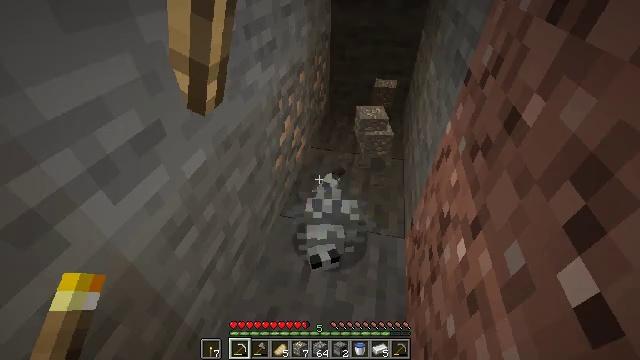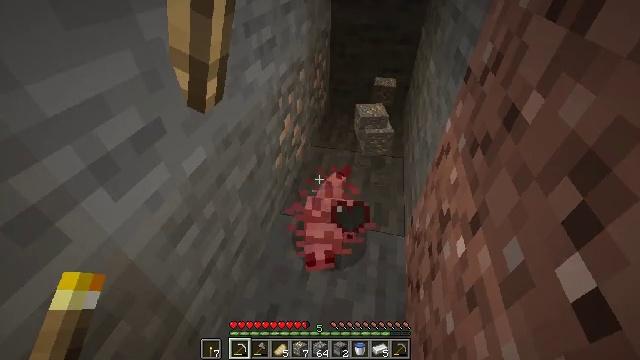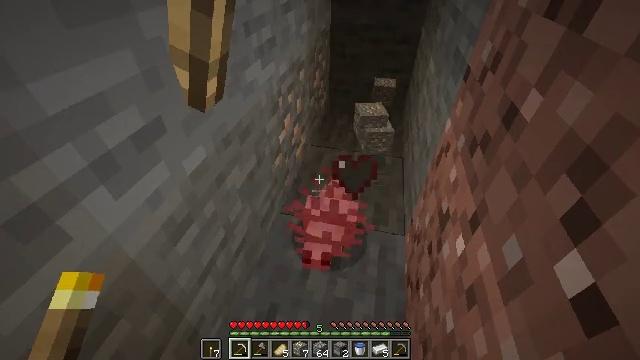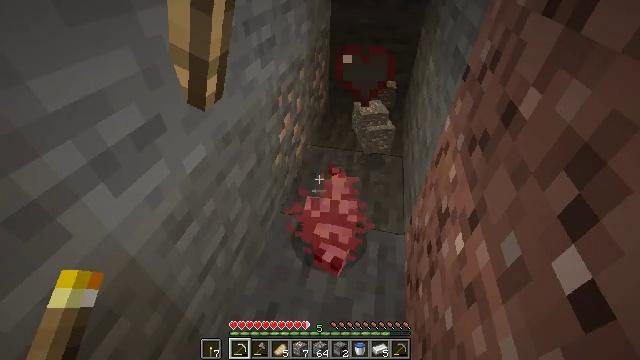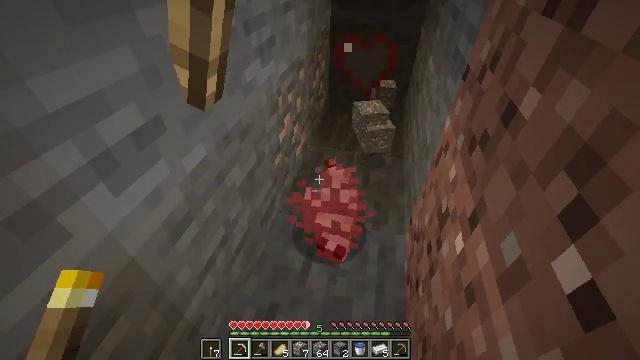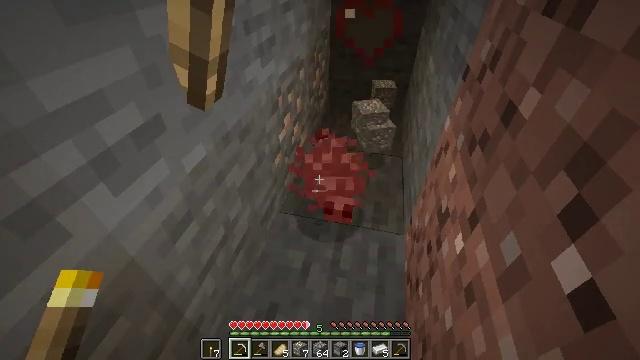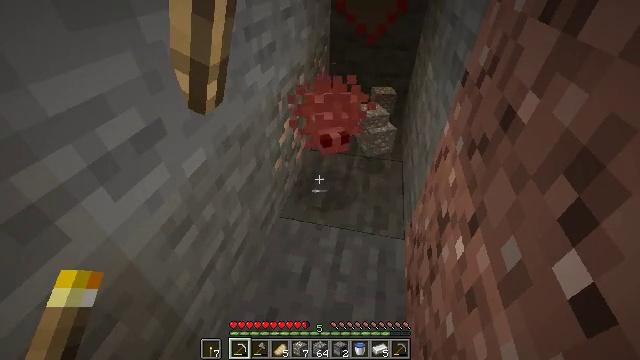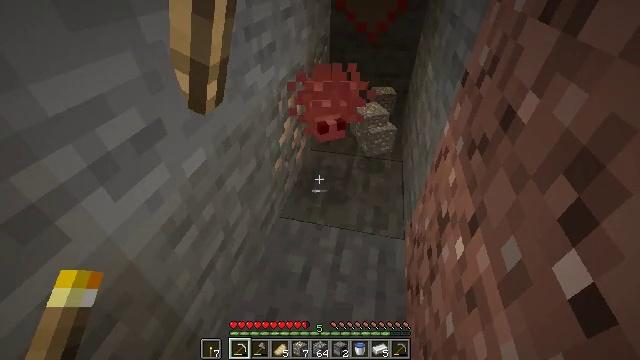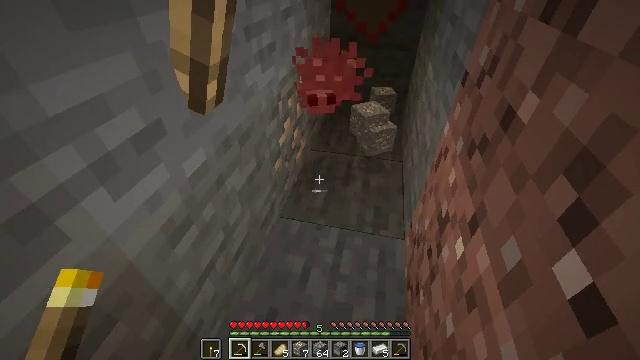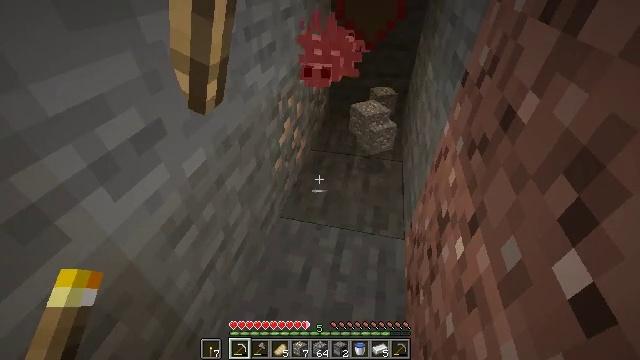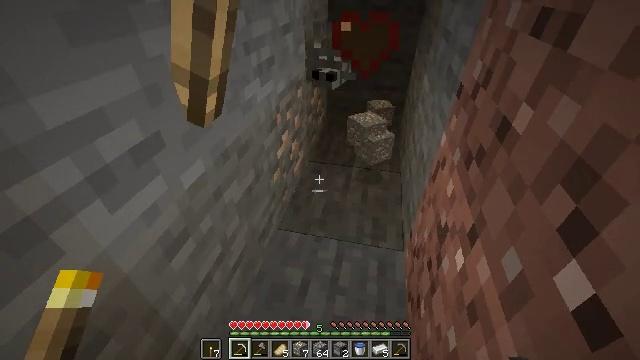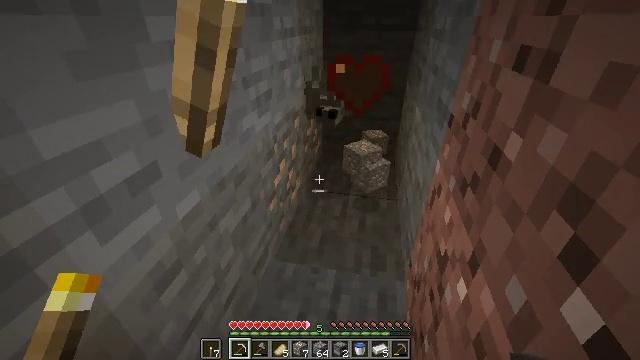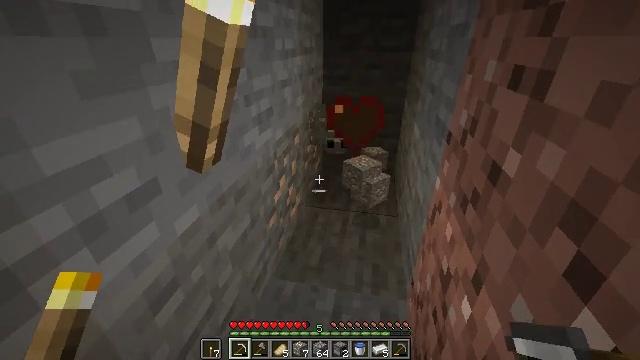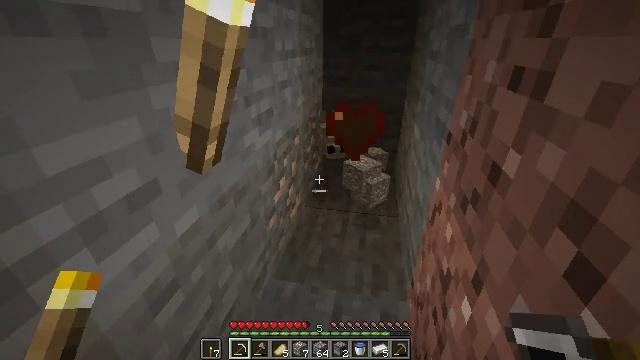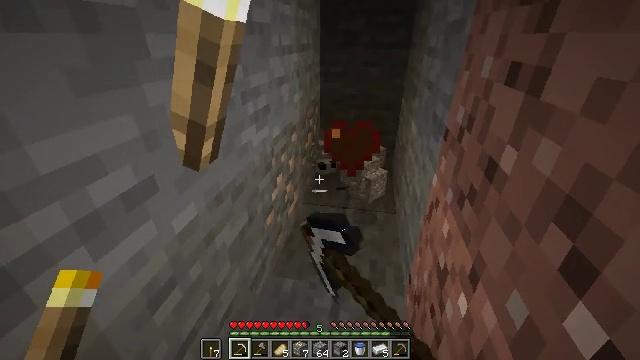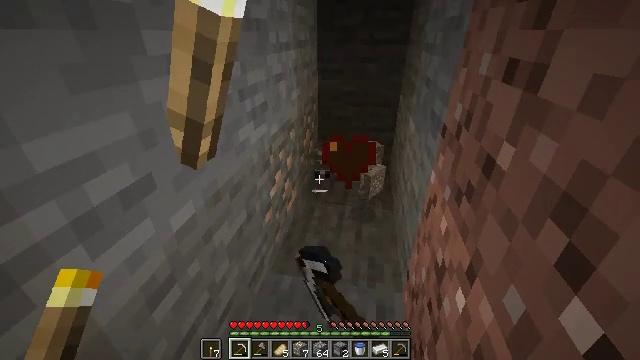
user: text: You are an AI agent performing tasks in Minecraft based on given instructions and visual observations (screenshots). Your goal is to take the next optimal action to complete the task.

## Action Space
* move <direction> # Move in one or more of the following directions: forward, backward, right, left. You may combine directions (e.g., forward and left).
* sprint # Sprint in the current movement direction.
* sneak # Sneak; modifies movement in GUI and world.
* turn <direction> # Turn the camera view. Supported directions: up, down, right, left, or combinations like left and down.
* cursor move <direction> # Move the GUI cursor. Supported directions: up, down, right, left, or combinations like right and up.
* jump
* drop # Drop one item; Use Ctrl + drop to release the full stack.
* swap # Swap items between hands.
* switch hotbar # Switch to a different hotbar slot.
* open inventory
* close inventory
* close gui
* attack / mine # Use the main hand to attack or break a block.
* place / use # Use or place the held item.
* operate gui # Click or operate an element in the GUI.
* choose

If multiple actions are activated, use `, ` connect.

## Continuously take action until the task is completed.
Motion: motion action
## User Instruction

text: Combat the silverfish.
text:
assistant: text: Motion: no_op
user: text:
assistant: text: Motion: no_op
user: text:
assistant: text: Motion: no_op
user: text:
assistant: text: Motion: no_op
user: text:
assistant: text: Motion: no_op
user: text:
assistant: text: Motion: turn up
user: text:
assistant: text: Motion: no_op
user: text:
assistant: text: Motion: no_op
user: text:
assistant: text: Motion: no_op
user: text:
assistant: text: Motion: turn up
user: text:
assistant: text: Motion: turn up
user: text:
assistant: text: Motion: turn up
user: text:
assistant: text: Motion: attack / mine
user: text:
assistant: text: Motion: attack / mine
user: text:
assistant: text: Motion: attack / mine
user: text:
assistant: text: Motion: attack / mine
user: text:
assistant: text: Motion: attack / mine
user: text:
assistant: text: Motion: no_op
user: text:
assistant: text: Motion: no_op
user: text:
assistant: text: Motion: no_op
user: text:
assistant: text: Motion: no_op
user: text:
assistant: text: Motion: turn down
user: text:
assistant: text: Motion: turn down
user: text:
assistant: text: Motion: no_op
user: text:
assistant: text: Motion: attack / mine
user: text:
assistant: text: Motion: attack / mine
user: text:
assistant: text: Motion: attack / mine
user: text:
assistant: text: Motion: attack / mine
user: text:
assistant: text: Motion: no_op
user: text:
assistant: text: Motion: no_op